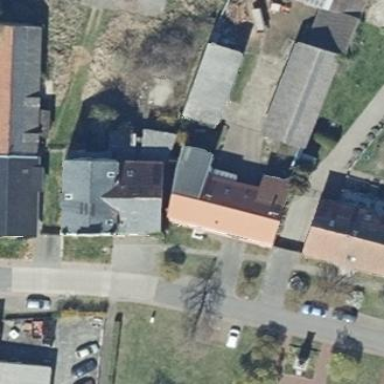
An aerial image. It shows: House with multiple parts.